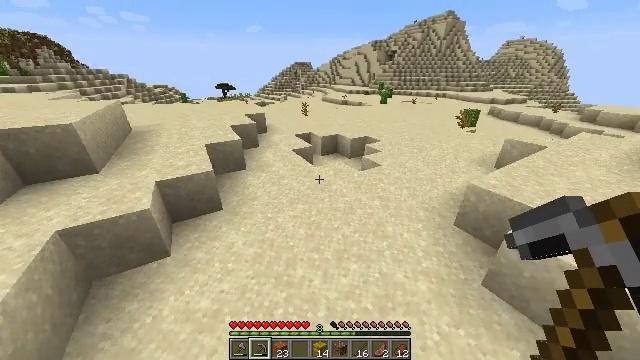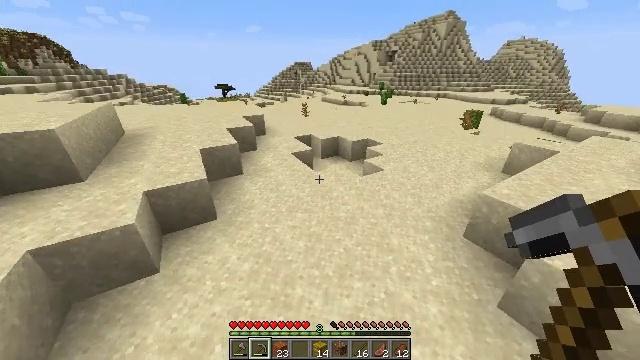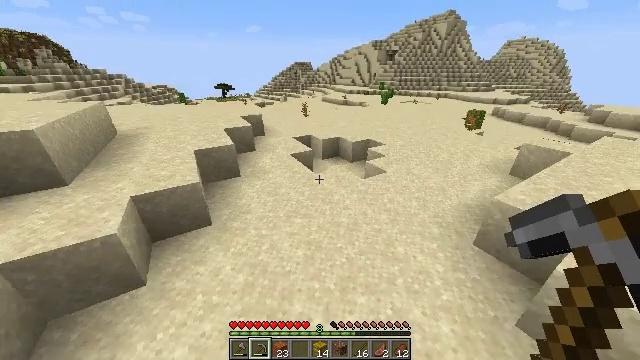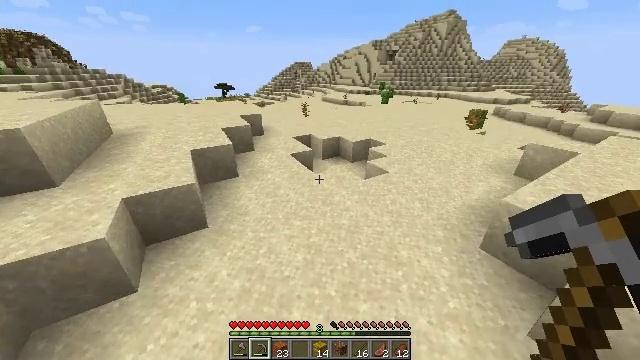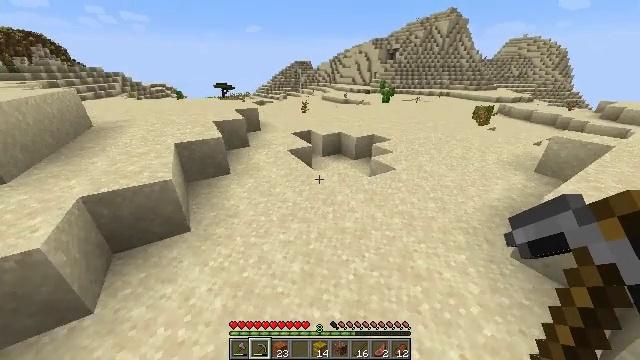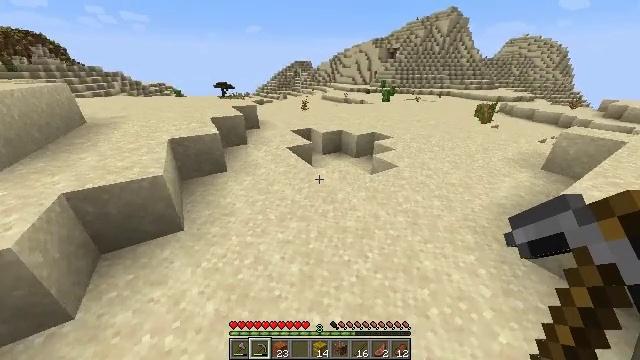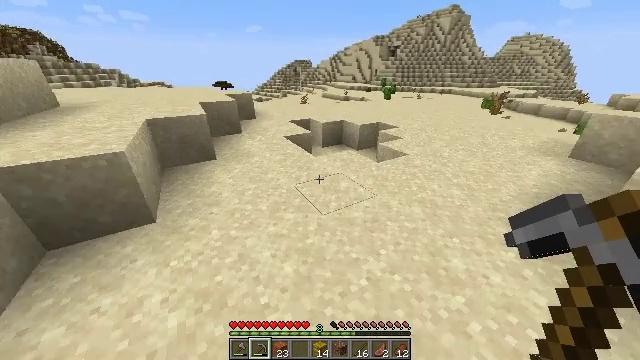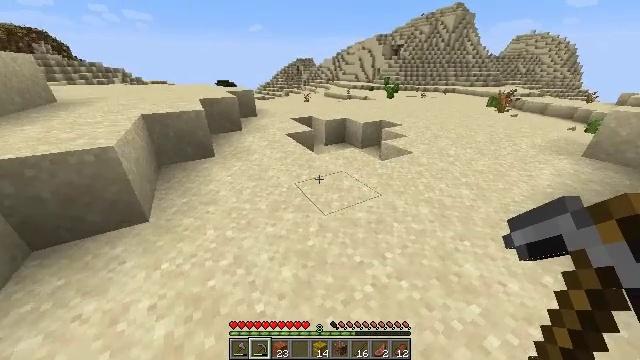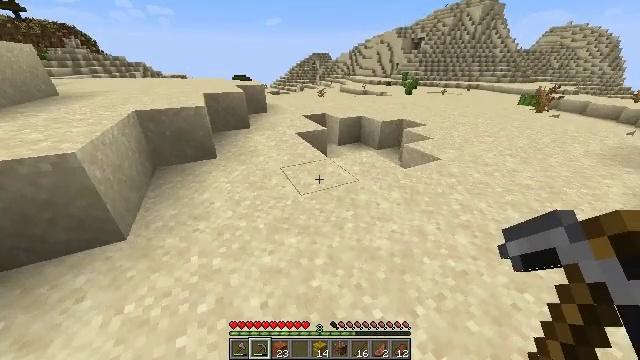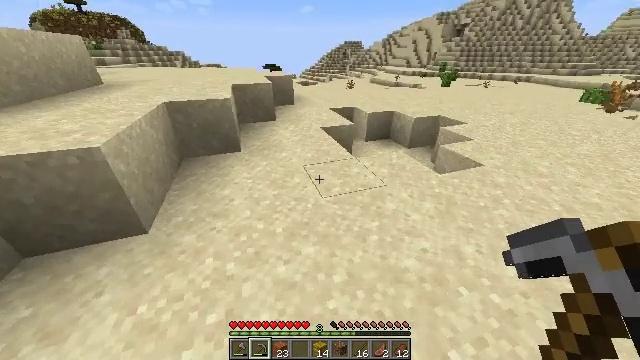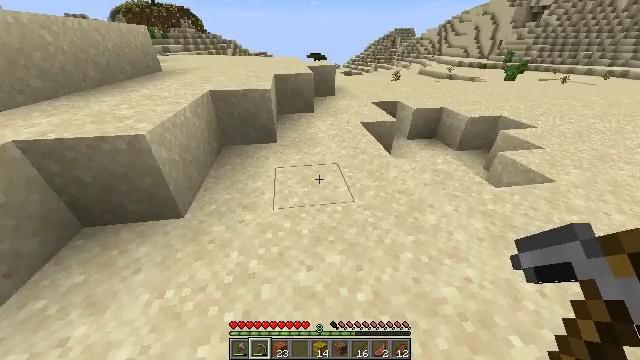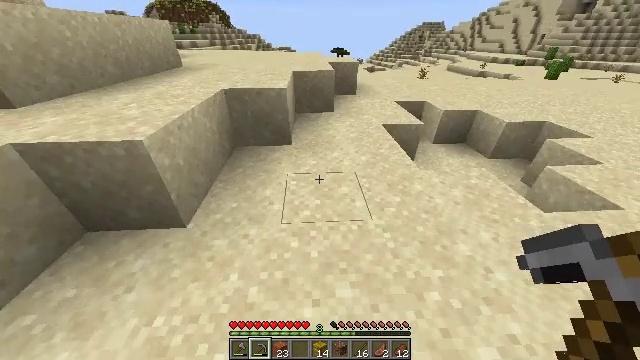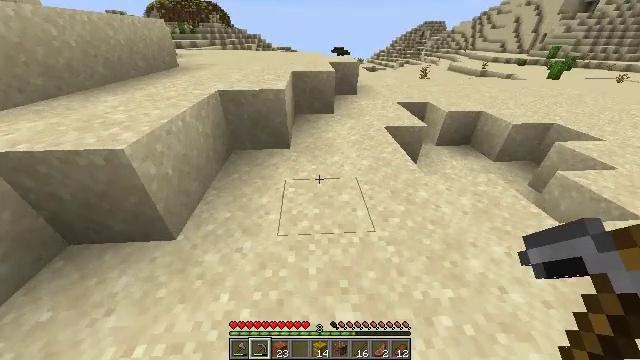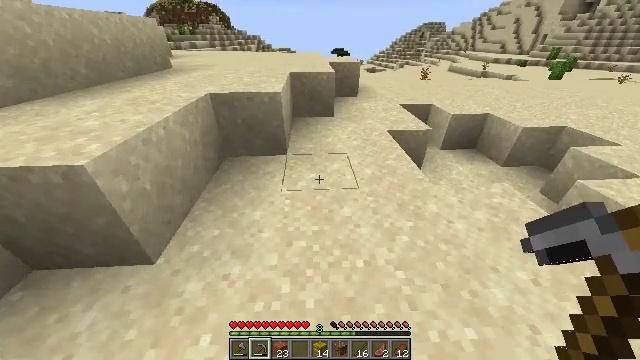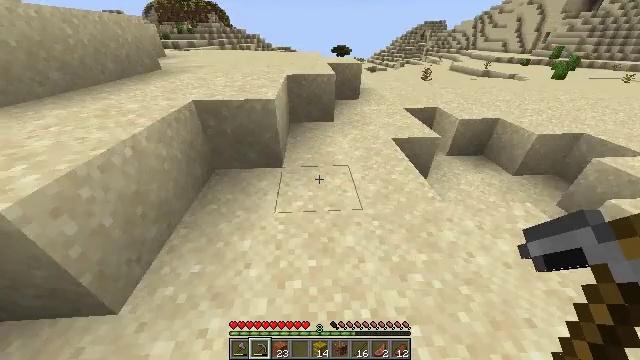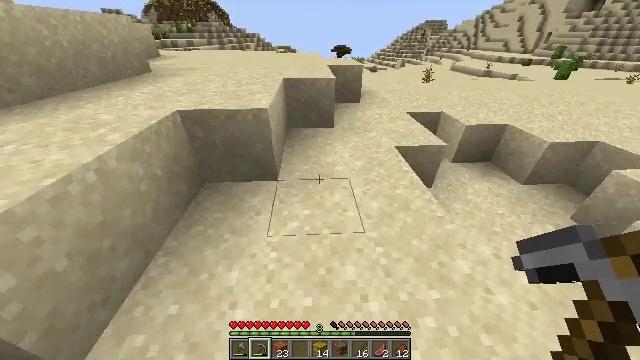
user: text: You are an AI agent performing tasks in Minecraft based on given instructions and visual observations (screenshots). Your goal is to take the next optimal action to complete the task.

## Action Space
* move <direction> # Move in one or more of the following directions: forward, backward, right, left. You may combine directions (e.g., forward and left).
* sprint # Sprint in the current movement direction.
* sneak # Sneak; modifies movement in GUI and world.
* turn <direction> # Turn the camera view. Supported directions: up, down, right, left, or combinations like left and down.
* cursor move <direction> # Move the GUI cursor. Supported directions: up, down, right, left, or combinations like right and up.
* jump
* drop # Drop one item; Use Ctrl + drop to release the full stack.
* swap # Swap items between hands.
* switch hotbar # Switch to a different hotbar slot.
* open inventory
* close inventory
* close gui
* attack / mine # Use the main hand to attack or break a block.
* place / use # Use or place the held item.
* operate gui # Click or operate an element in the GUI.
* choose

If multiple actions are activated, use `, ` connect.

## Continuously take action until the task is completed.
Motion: motion action
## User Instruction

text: Mine the dead bush in the desert.
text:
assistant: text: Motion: move forward, sprint, jump
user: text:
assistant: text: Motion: move forward, sprint
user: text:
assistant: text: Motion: move forward, sprint
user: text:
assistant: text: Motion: move forward, sprint
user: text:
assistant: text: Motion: move forward, sprint
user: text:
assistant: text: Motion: move forward, sprint
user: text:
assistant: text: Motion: move forward, sprint
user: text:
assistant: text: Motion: move forward, sprint, turn left
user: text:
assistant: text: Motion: move forward, sprint, turn left and down
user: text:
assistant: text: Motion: move forward, sprint, turn left and down
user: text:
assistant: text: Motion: move forward, sprint, turn left and down
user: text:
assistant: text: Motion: move forward, sprint
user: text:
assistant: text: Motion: move forward, sprint
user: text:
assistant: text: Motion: move forward, sprint
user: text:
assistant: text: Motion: move forward, sprint
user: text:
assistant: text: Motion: move forward, sprint
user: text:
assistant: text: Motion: move forward, sprint
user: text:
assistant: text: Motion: move forward, sprint, jump
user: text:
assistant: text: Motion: move forward, sprint, jump
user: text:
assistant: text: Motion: move forward, sprint, jump
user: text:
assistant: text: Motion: move forward, sprint, jump
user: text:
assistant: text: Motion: move forward, sprint, turn left, jump
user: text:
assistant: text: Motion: move forward, sprint, jump
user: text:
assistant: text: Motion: move forward, sprint, jump
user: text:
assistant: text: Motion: move forward, sprint, jump
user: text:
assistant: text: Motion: move forward, sprint, jump
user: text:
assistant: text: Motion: move forward, sprint, jump
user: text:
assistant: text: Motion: move forward, sprint, jump
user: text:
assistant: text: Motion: move forward, sprint, jump
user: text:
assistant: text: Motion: move forward, sprint, jump